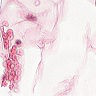
Metastatic tissue present: no